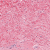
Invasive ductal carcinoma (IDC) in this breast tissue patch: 0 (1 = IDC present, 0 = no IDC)